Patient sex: M
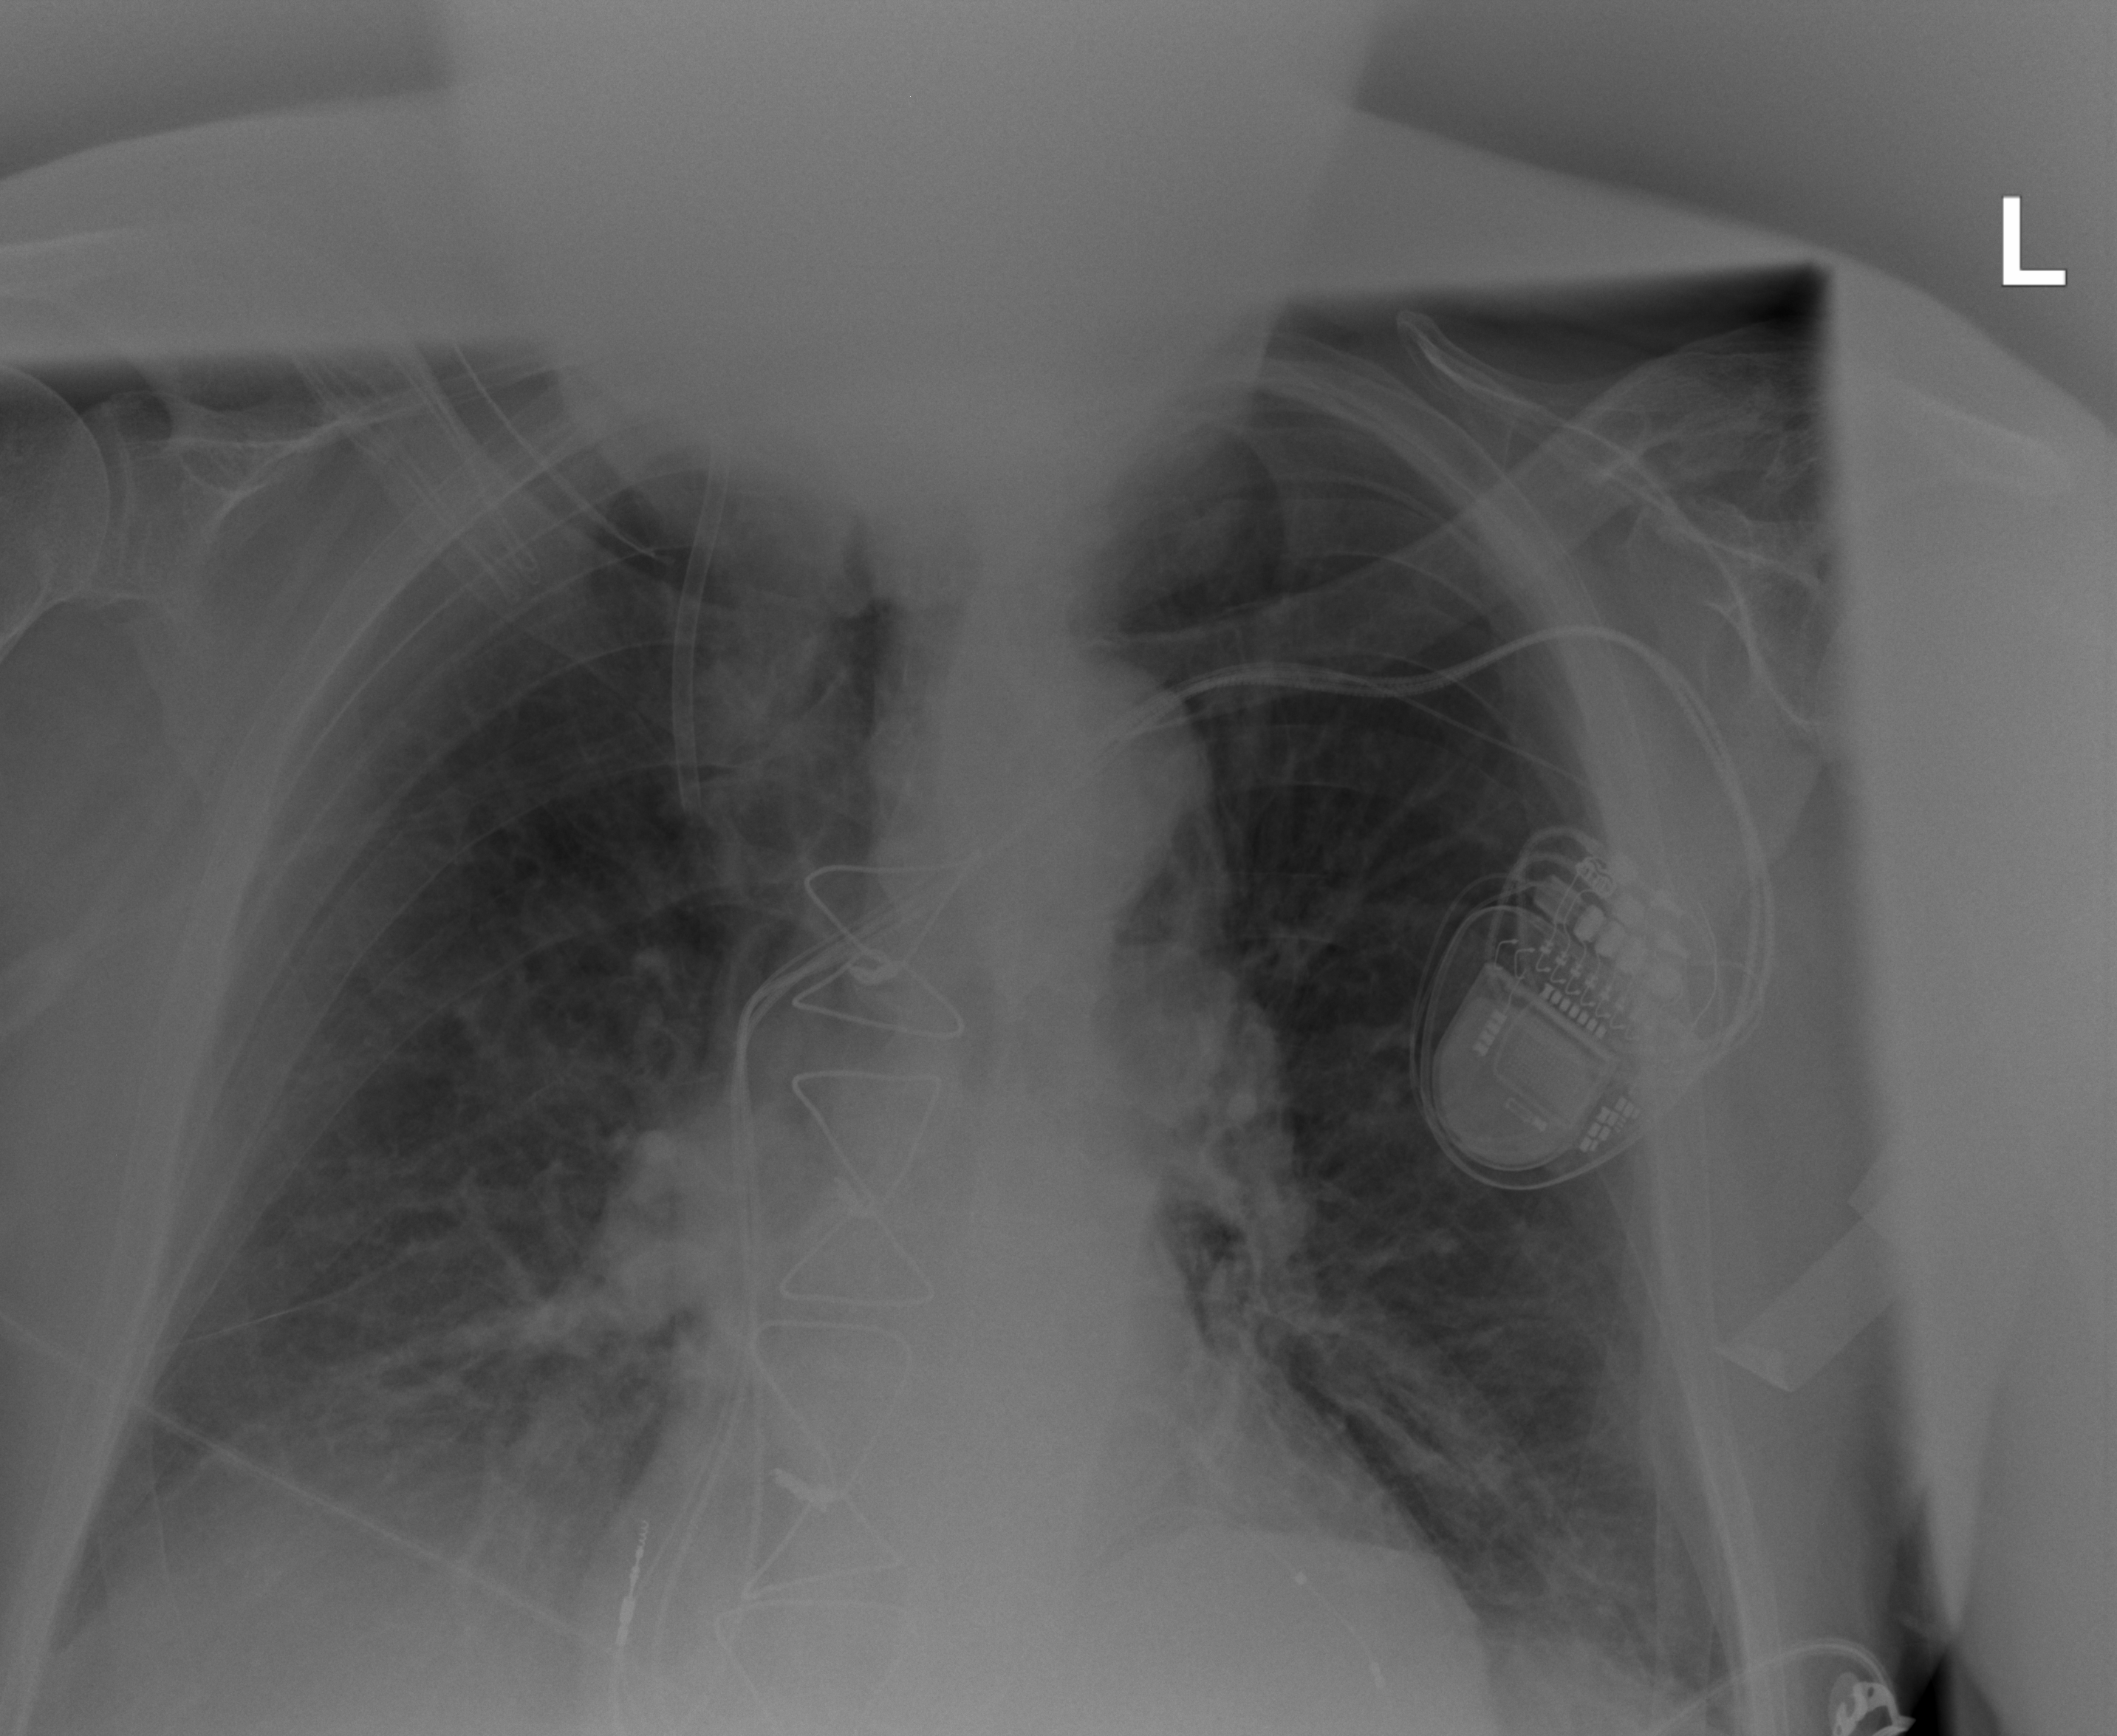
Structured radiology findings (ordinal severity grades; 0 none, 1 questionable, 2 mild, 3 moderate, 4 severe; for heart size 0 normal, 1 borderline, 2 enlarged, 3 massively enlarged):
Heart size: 0
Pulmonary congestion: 3
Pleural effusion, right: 1
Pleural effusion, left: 0
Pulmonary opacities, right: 1
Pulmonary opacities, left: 1
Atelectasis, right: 2
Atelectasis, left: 2